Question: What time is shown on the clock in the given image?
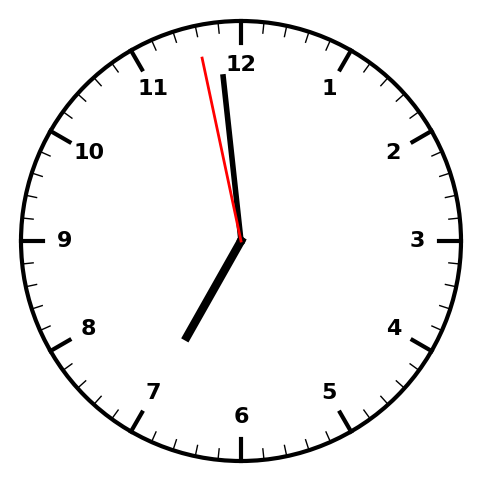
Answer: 06:58:58